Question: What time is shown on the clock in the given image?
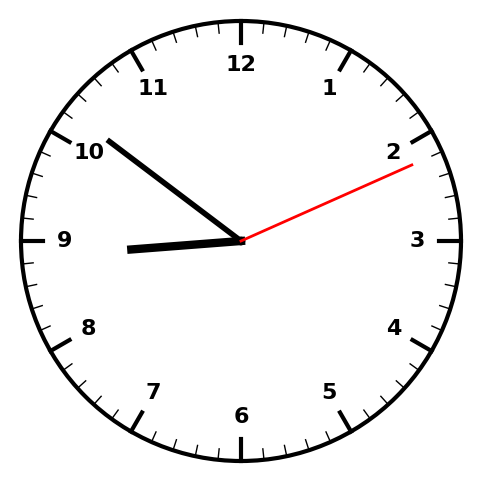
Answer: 08:51:11